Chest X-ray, PA view. Patient: 57 years old, sex M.
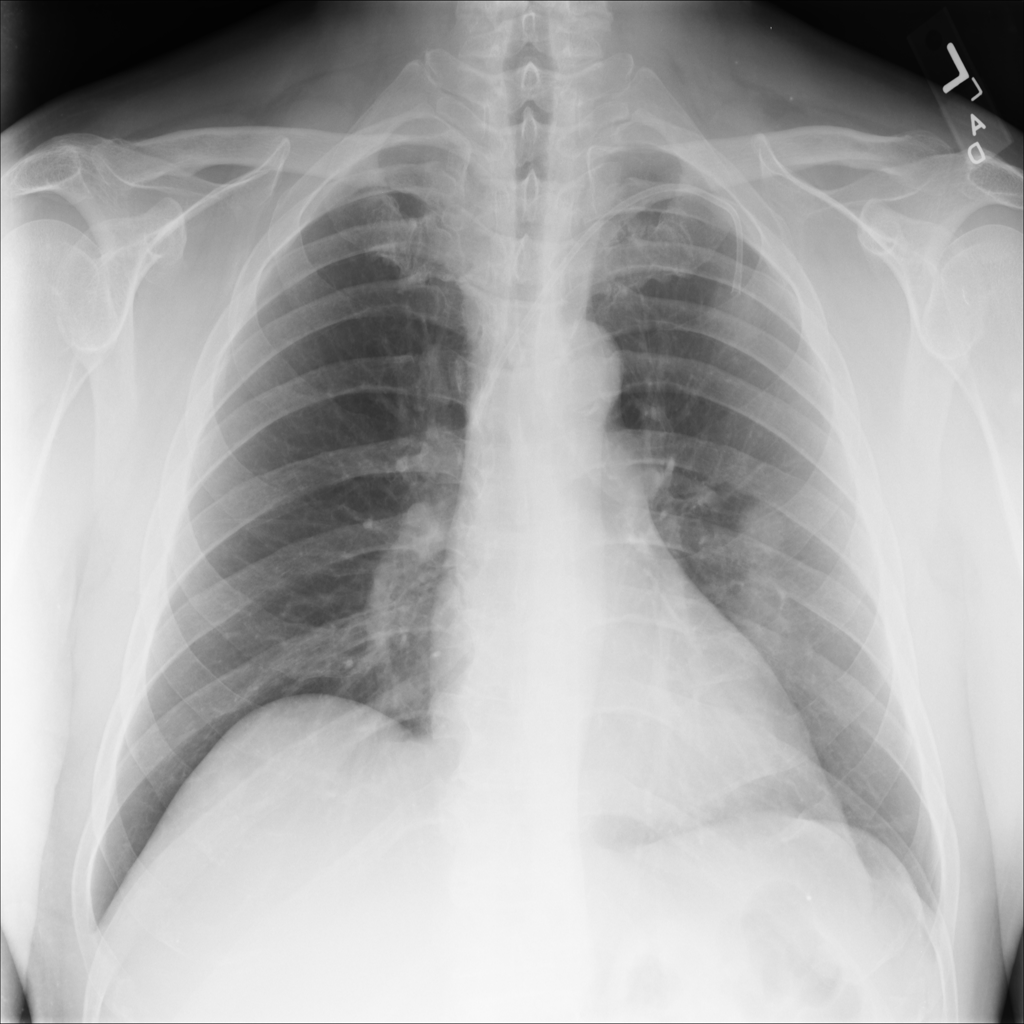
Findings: Nodule